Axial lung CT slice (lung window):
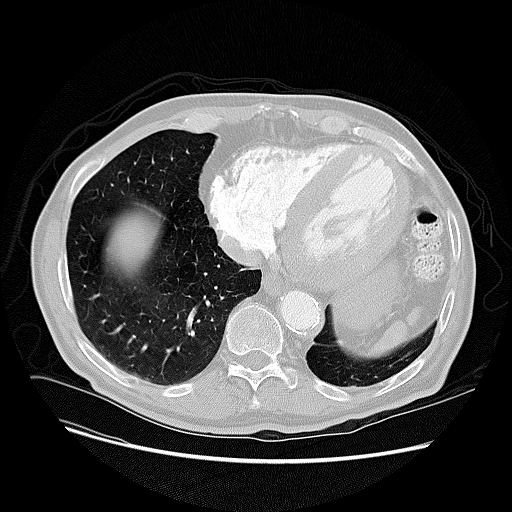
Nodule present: no